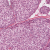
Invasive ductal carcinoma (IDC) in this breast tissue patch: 1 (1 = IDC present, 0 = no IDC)